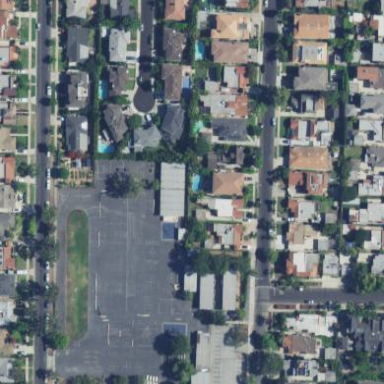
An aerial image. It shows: Schoolyard designated as leisure land.